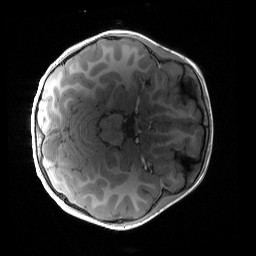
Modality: T1w
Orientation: axial
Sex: male
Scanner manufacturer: siemens
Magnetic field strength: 3 T
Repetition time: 1.9 s
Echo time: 0.00243 s